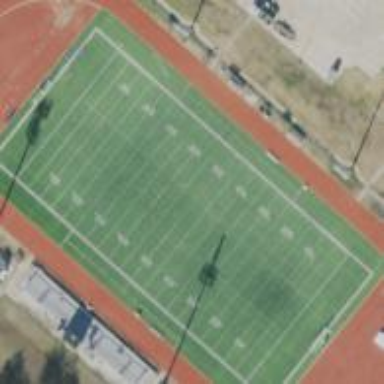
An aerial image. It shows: Pitch for American football.